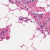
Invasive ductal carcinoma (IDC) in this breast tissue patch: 0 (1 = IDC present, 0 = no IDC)